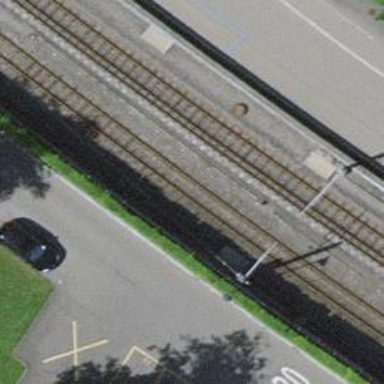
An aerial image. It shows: Narrow-gauge railway track electrified by contact line.